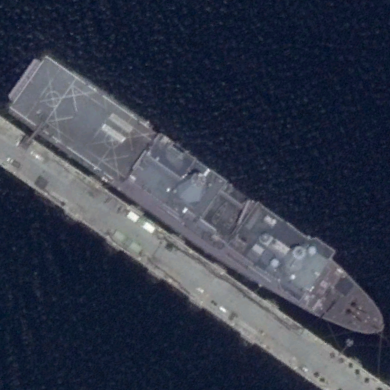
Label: combat